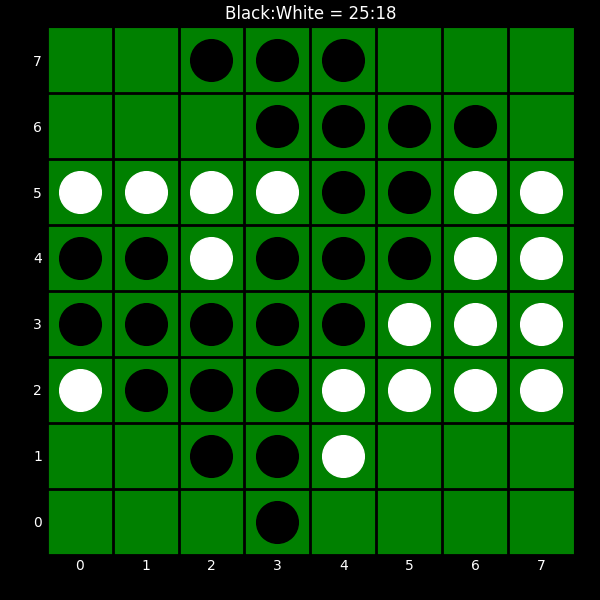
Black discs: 25
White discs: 18